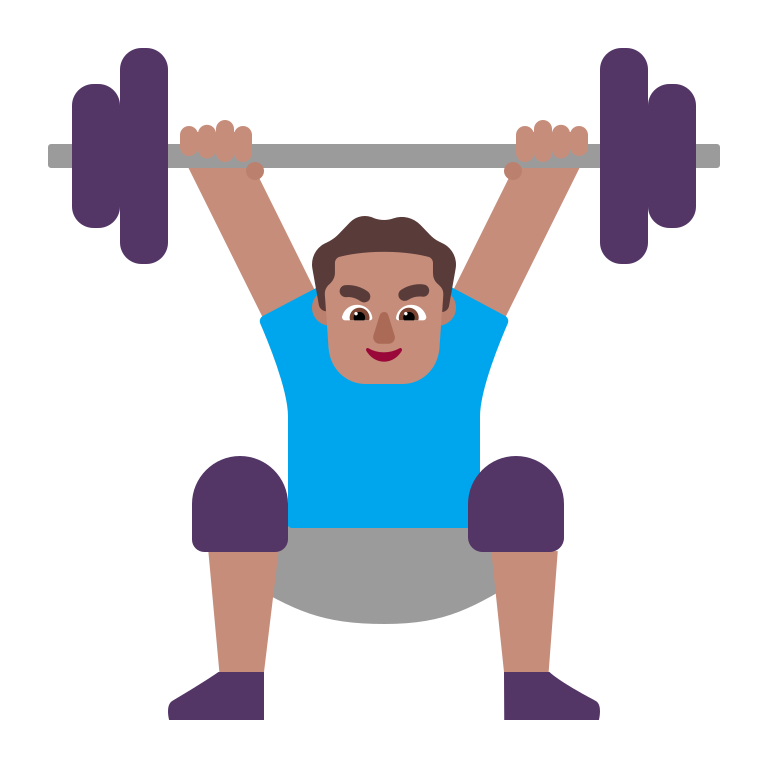
man lifting weights flat